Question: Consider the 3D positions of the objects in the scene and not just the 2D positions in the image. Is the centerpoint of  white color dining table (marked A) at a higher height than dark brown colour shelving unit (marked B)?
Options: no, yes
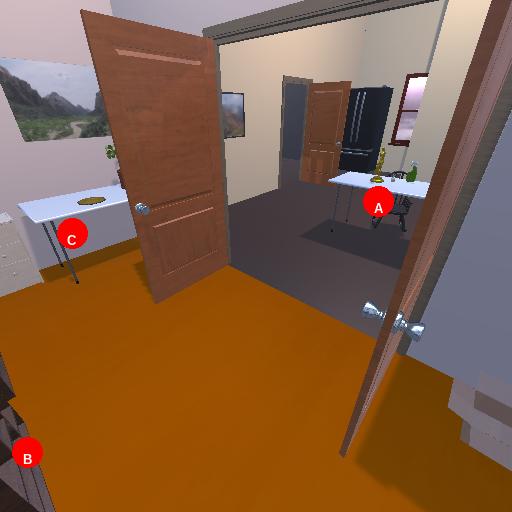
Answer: no